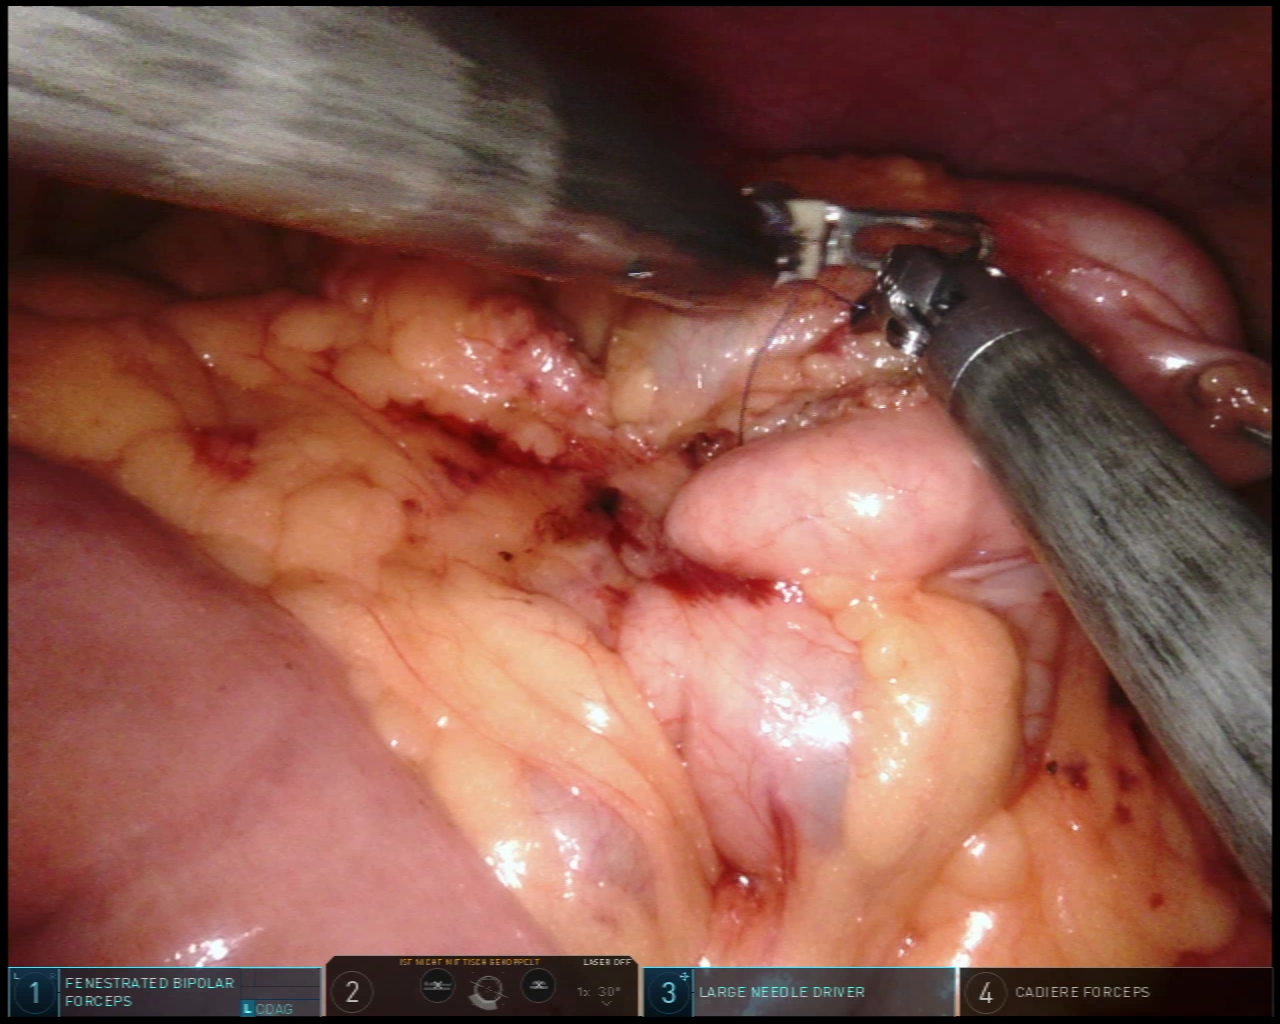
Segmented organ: small_intestine
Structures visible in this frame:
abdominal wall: yes
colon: yes
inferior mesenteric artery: no
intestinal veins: no
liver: no
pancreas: no
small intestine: yes
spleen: no
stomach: no
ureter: no
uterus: no
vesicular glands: no